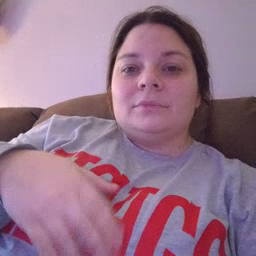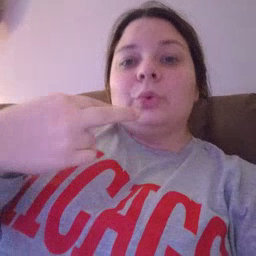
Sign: room